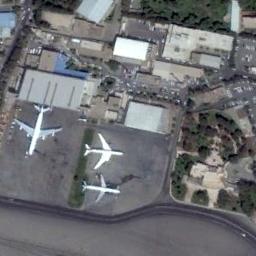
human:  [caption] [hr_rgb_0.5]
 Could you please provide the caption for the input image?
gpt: Here are three white aircraft, One of which is twice as large as the others .

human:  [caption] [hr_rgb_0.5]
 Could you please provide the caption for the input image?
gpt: Several planes of different sizes are parked in a clearing, With many buildings and lawns next to the plane .

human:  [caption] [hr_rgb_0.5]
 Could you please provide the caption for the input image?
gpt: Three planes parked on the open area and some buildings beside .

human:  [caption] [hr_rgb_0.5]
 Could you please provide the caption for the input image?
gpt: Three planes are parked on the open space beside the buildings and the grass .

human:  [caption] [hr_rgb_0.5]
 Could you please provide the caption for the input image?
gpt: Three planes are on the ground next to the buildings .